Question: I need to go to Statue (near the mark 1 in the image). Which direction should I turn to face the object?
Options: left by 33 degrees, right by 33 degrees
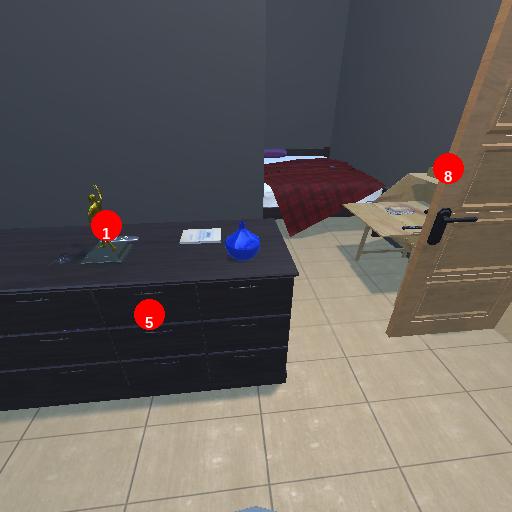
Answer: left by 33 degrees